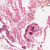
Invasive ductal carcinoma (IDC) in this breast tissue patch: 0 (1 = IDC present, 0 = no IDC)